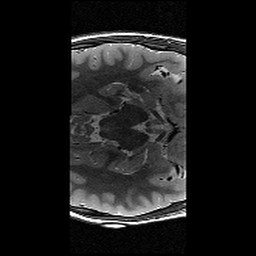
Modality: T2w
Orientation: axial
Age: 10
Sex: male
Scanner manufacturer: siemens
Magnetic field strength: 3 T
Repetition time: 9.23 s
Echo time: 0.067 s